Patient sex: M
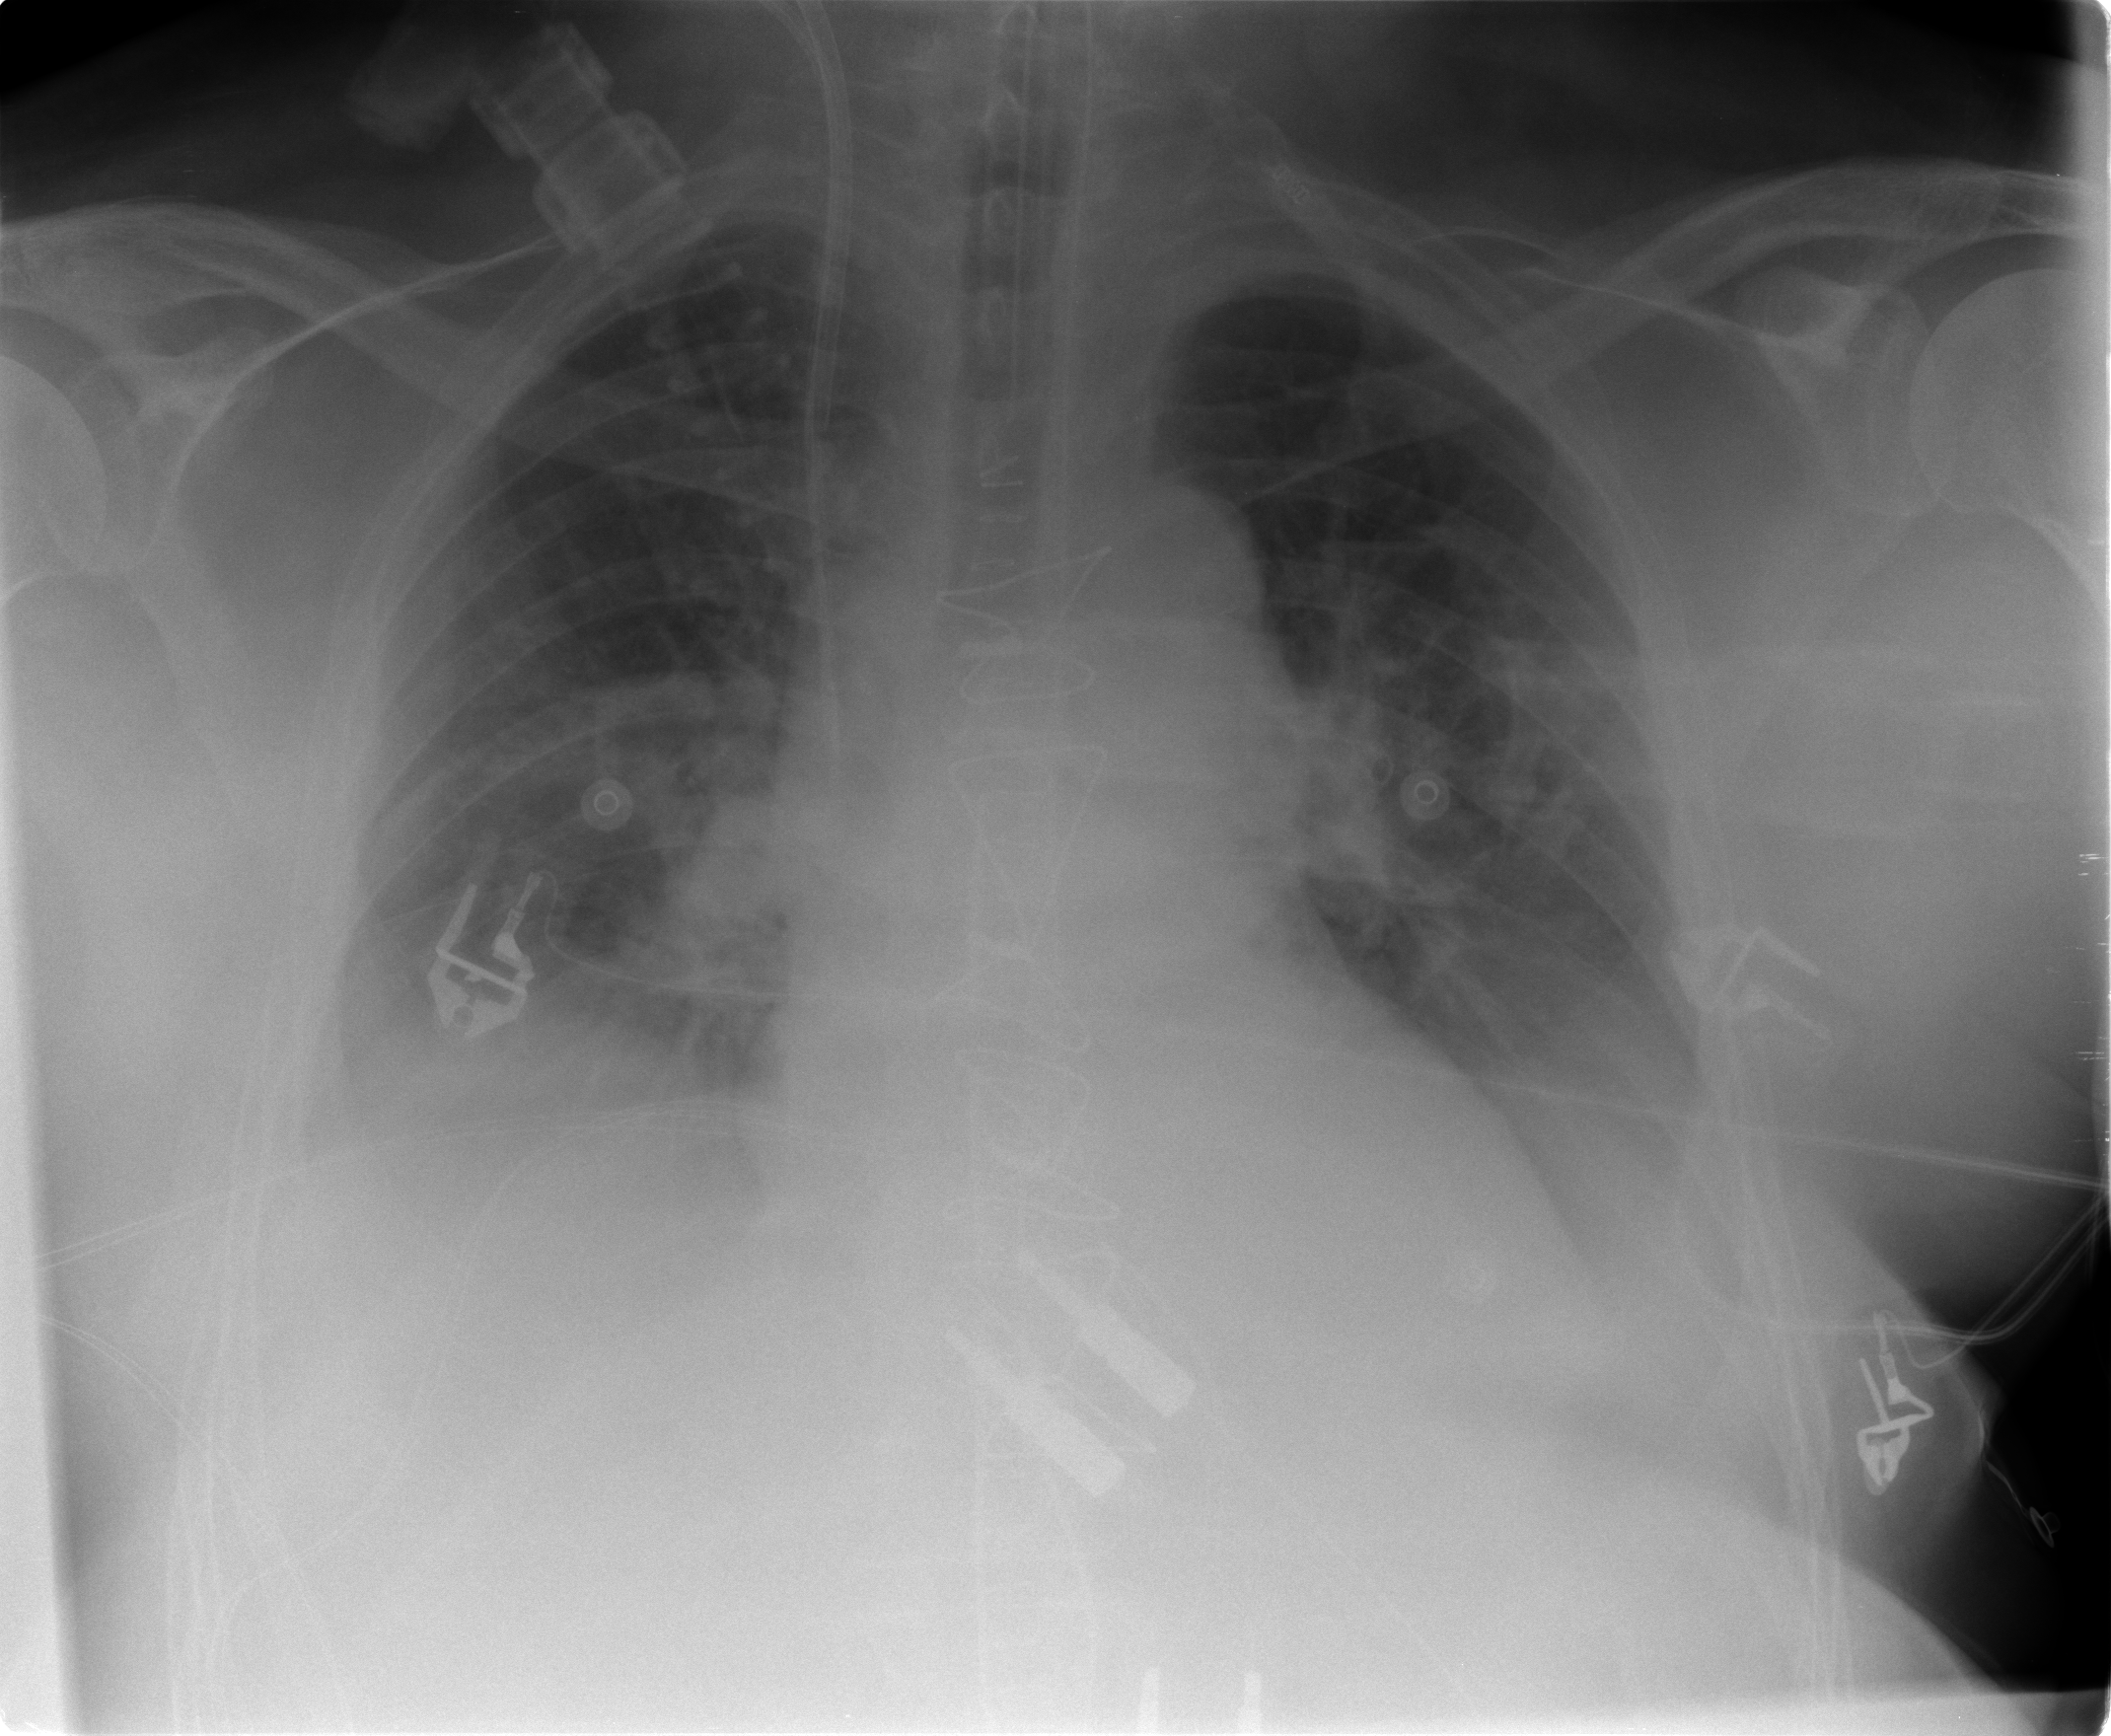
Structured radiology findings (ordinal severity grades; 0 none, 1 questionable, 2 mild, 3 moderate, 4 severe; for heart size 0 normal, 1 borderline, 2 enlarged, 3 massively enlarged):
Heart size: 0
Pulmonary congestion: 2
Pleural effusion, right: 2
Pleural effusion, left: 2
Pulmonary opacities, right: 0
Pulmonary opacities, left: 0
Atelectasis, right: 2
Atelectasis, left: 2